Interaction volume radius: 10 \u00c5
Interaction volume height: 15 \u00c5
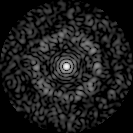
Disorder parameter: 0.8453